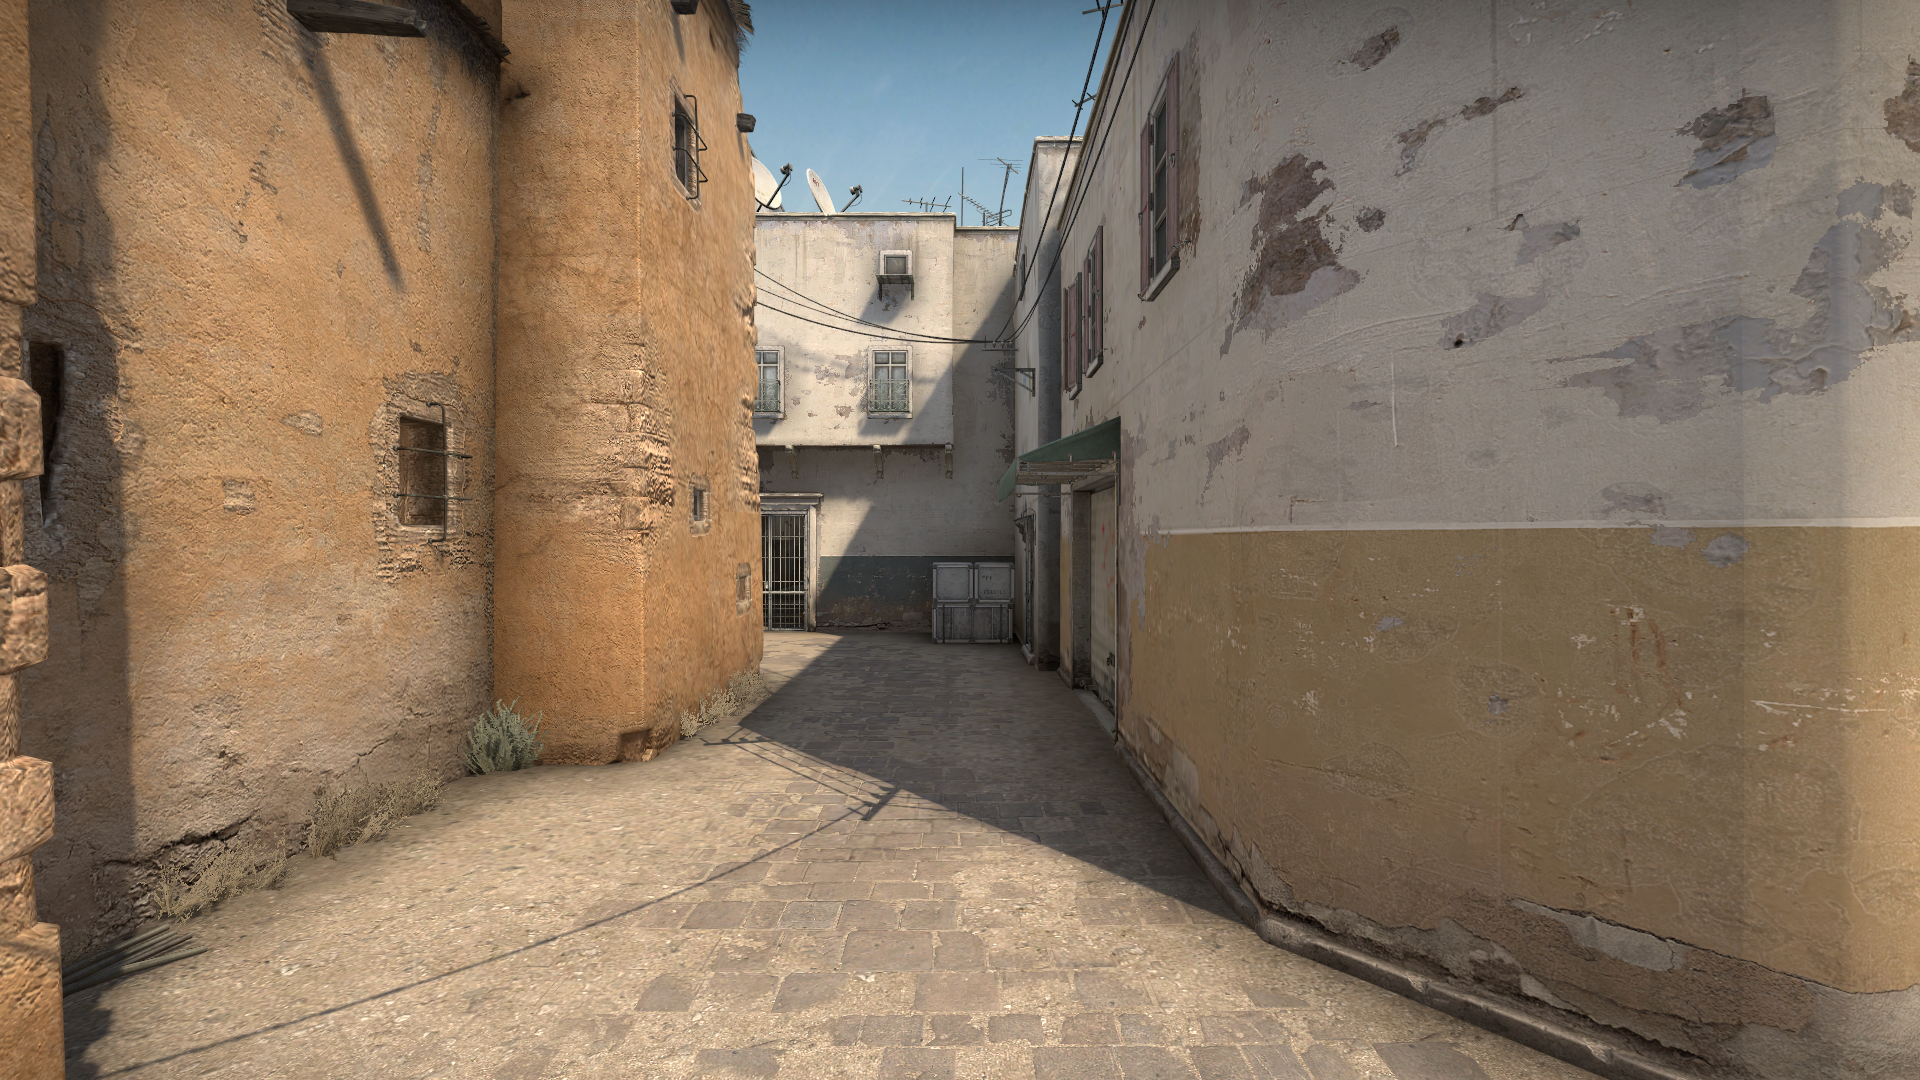
Map: de_dust2